Field crop: maize
Growth stage: 2
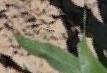
Species: maize